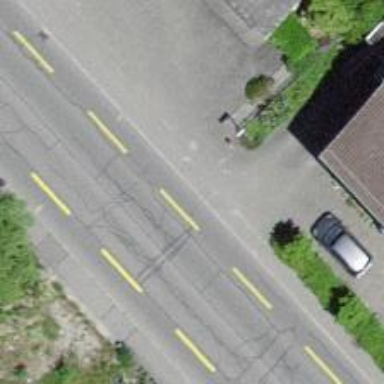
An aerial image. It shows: Bus stop with platform for public transport.